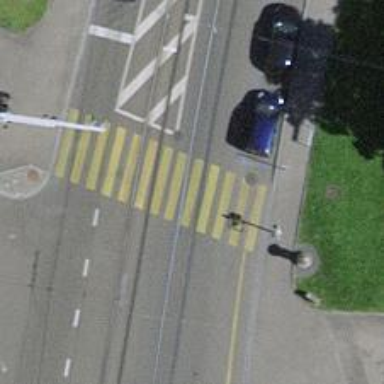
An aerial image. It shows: Railway crossing with traffic signals.